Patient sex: M
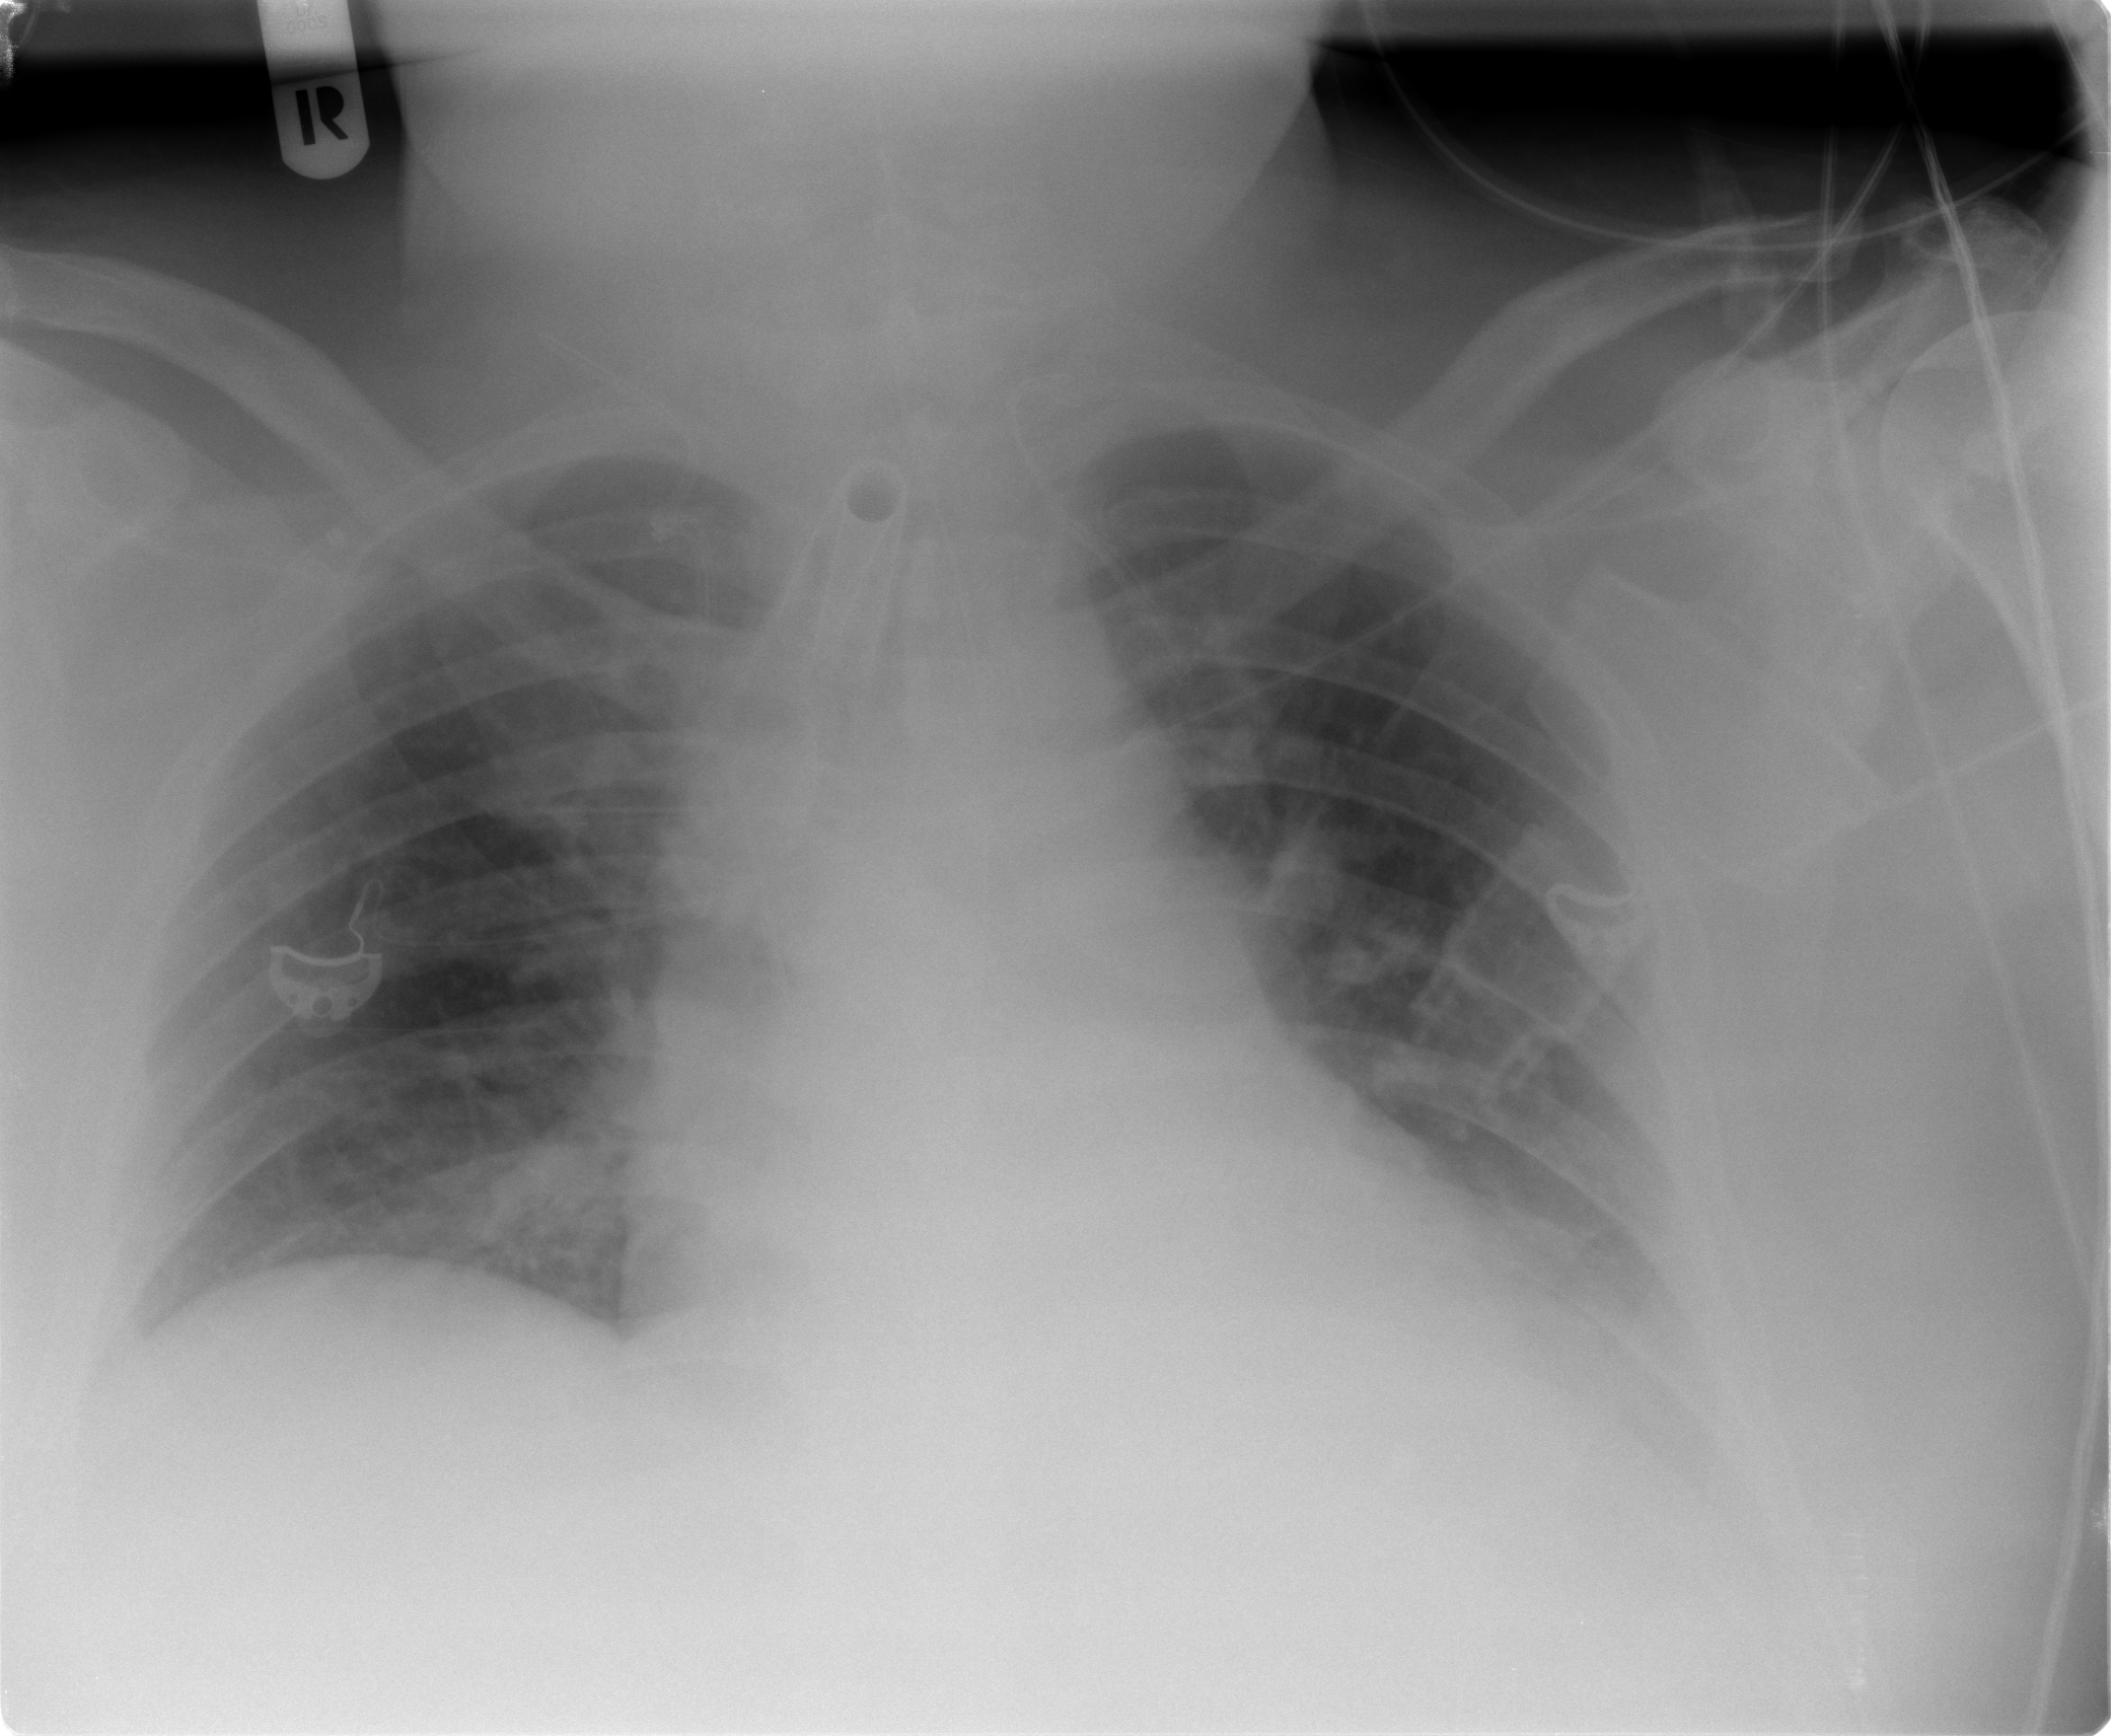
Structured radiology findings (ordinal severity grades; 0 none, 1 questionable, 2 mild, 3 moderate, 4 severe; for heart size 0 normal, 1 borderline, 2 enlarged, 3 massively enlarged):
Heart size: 0
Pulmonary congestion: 2
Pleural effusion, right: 0
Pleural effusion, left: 2
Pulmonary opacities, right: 0
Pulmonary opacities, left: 0
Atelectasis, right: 0
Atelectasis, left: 2